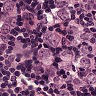
Metastatic tissue present: yes